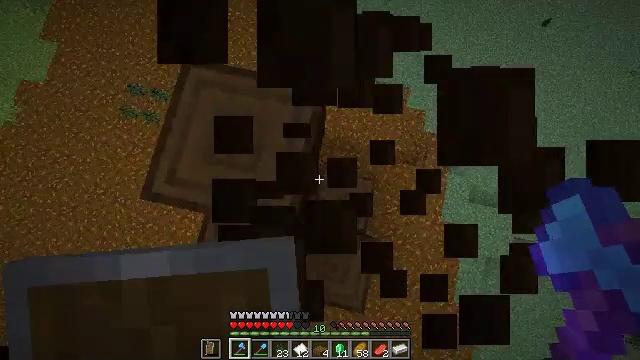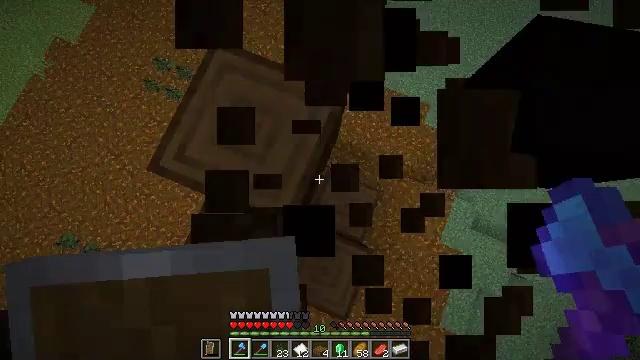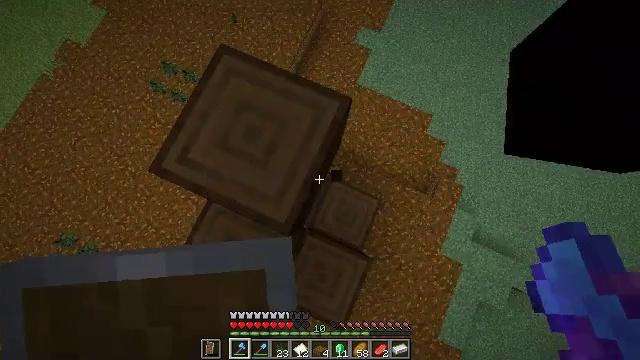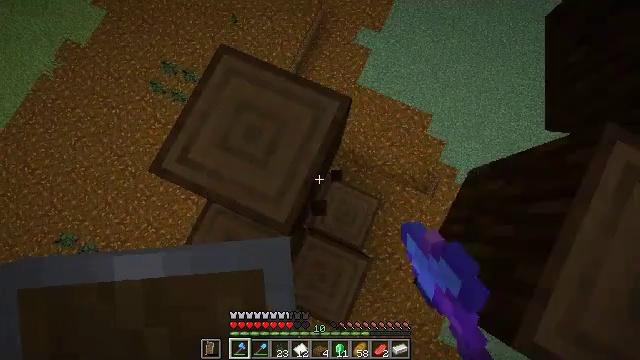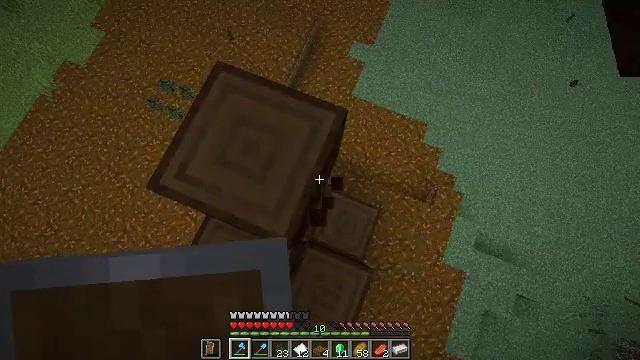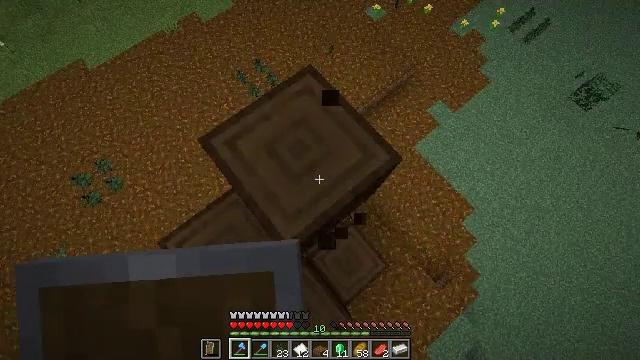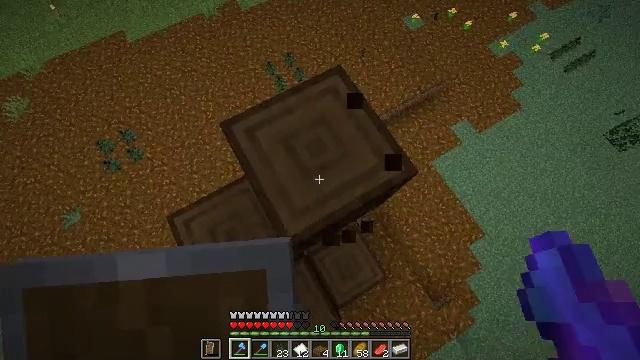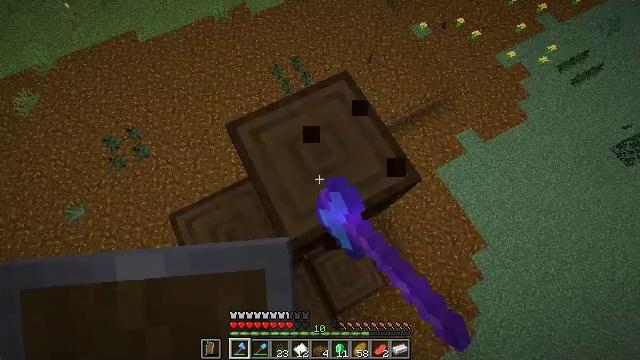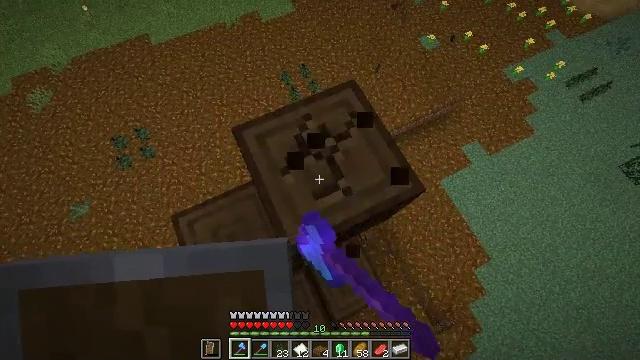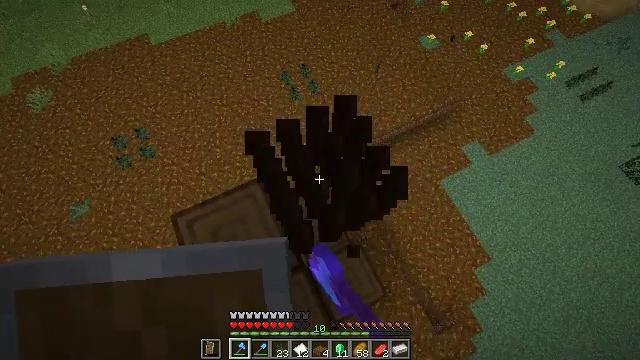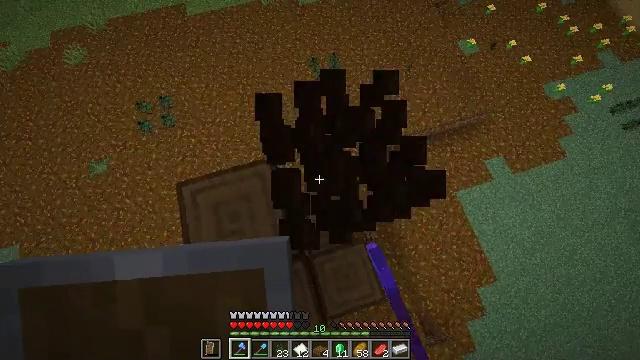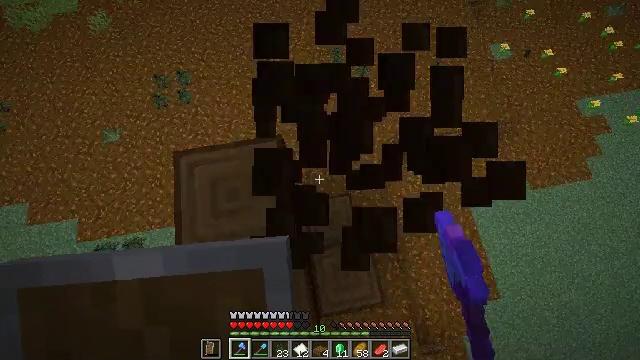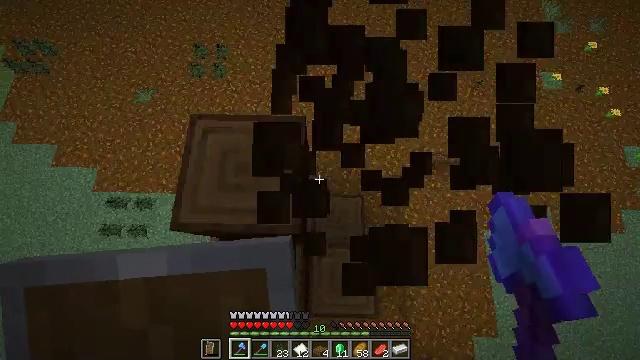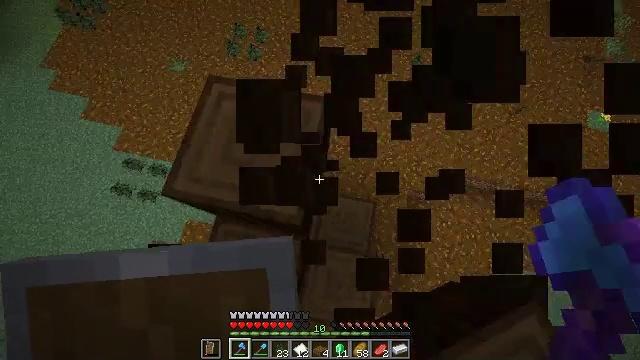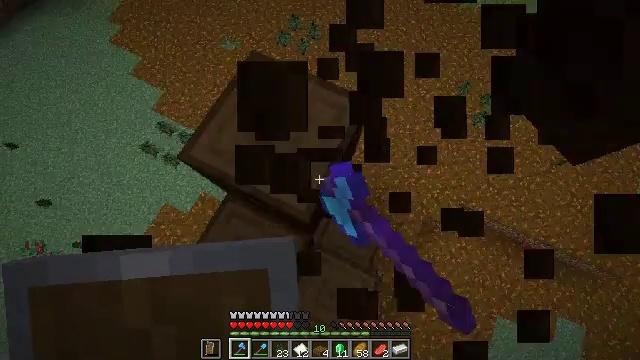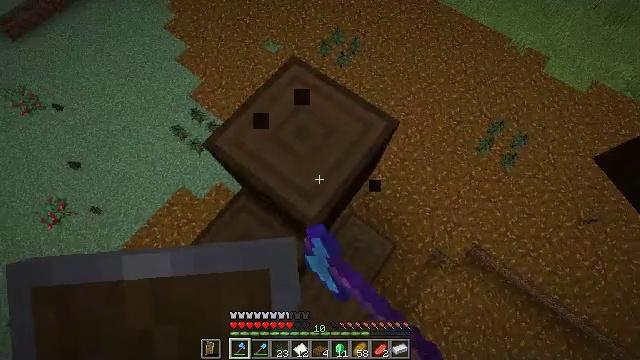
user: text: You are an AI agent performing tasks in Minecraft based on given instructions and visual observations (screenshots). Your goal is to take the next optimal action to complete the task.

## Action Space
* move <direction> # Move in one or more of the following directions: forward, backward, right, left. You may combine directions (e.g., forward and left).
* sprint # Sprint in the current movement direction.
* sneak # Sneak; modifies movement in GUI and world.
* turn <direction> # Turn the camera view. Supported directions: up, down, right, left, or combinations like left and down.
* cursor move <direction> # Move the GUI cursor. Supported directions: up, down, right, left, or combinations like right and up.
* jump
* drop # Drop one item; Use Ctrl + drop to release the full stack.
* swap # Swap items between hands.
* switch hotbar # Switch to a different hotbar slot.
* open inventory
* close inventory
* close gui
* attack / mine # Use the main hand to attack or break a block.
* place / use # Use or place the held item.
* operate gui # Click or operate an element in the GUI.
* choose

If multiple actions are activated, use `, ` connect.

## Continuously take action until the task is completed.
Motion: motion action
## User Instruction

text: Gather spruce log by chopping the tree.
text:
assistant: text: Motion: turn left, attack / mine
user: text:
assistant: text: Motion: turn left and up, attack / mine
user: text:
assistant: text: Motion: attack / mine
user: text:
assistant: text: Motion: turn right and up, attack / mine
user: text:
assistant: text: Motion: turn left and up, attack / mine
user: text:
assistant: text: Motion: turn left, attack / mine
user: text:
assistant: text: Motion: turn left, attack / mine
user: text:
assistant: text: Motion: turn left and up, attack / mine
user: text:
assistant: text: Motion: attack / mine
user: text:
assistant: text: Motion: turn left and down, attack / mine
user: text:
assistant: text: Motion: turn left and down, attack / mine
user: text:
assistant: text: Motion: turn left, attack / mine
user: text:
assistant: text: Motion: turn left, attack / mine
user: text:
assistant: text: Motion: turn left, attack / mine
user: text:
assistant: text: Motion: turn left and up, attack / mine
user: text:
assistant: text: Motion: turn left, attack / mine
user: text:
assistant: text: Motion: turn left, attack / mine
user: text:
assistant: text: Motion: turn left, attack / mine
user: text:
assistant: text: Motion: turn left, attack / mine
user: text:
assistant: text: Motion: turn left and down, attack / mine
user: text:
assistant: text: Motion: turn left, attack / mine
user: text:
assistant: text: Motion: turn left, attack / mine
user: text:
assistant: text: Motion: turn left and down, attack / mine
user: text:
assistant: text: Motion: turn left, attack / mine
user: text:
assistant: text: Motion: turn left, attack / mine
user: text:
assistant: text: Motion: turn left, attack / mine
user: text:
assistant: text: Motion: turn left, attack / mine
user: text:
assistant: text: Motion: attack / mine
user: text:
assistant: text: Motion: attack / mine
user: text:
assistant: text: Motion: turn right, attack / mine